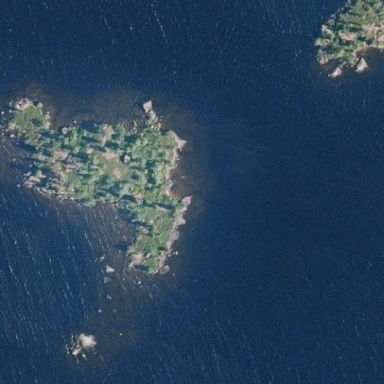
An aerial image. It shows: Islet.